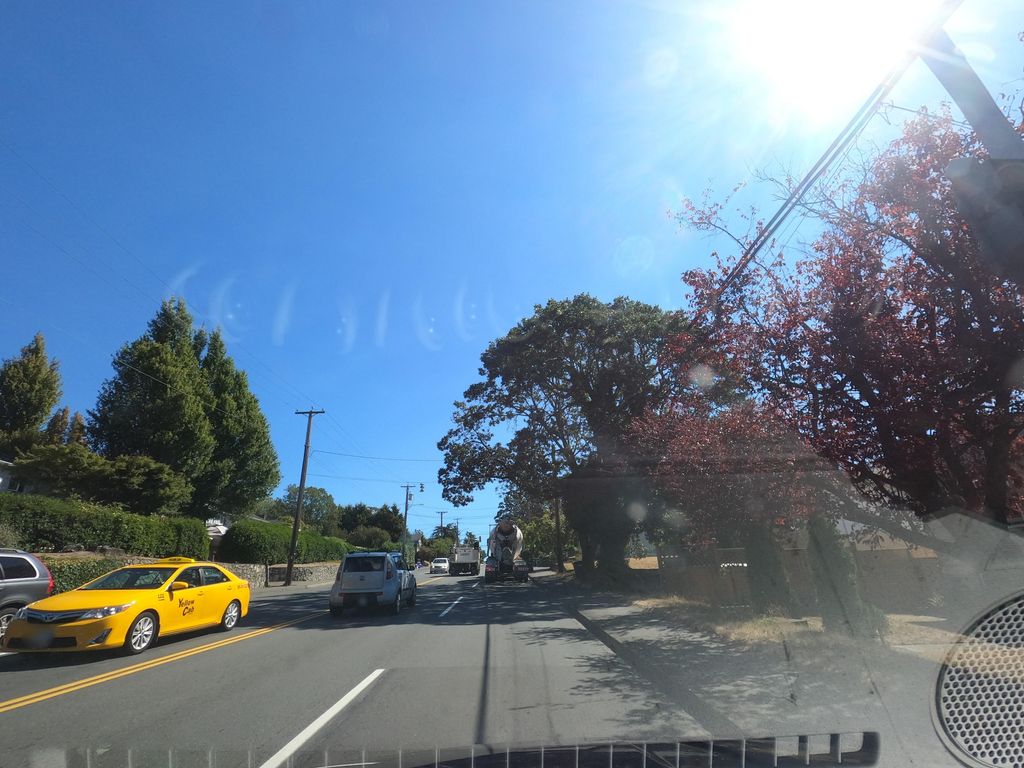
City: victoria